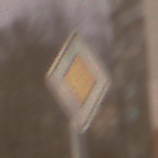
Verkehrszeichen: Vorfahrtsstrasse
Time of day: Night
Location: Outdoor (Urban)
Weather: Overcast
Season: Winter
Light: Artificial